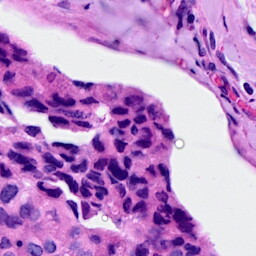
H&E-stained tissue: Breast